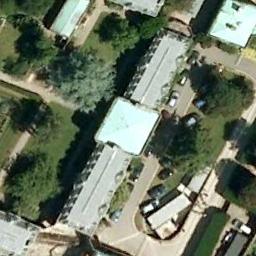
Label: church